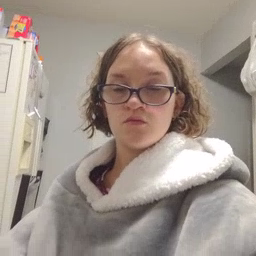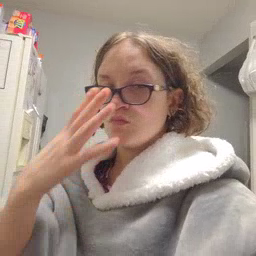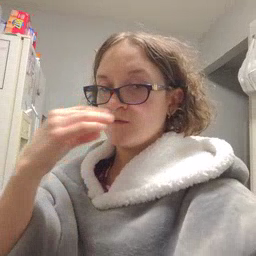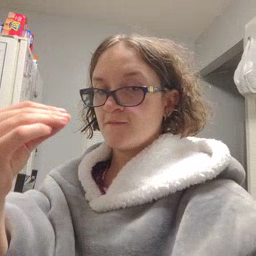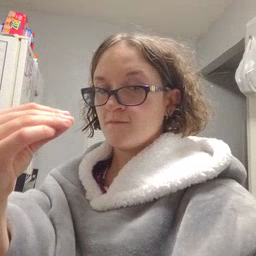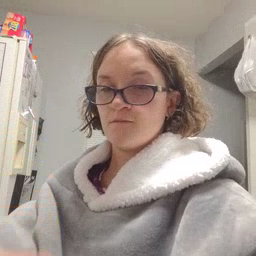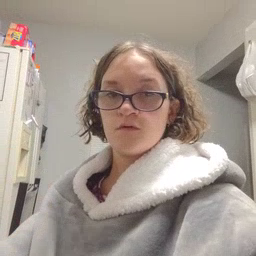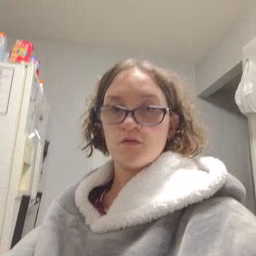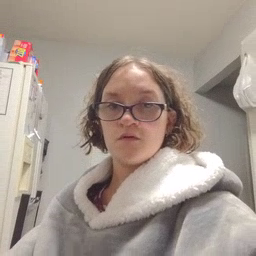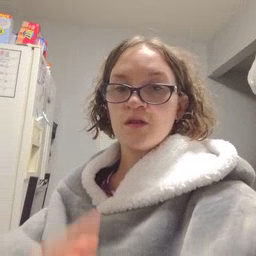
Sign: wolf